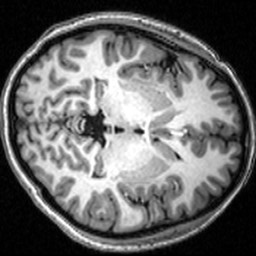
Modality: T1w
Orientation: axial